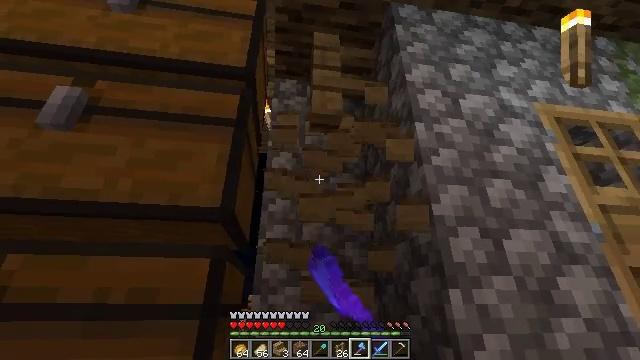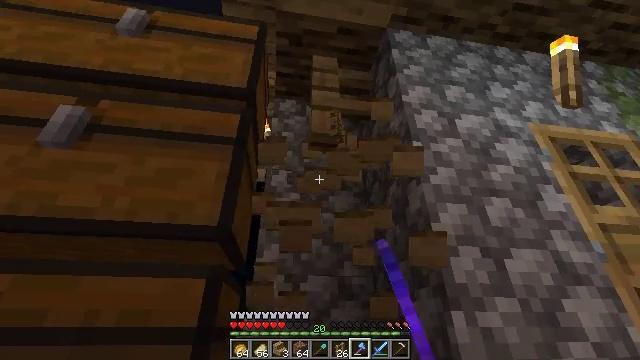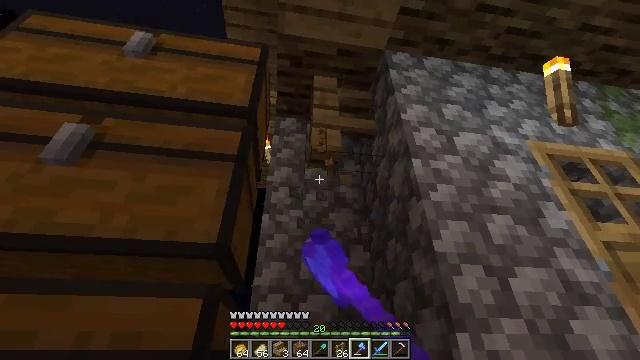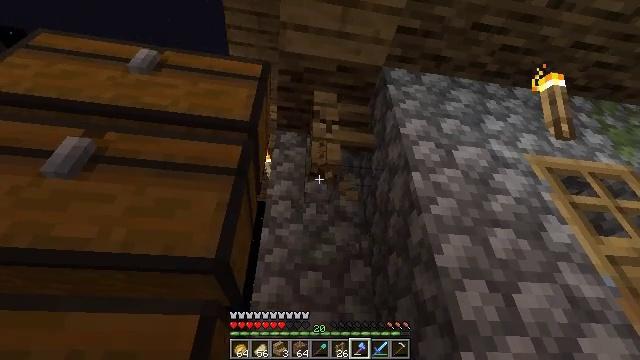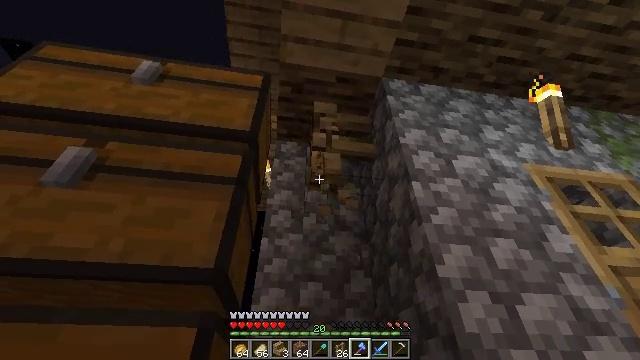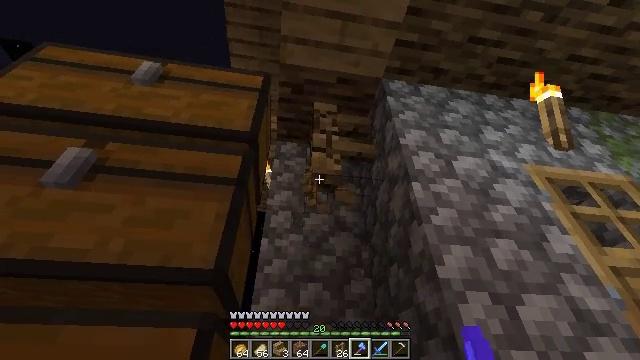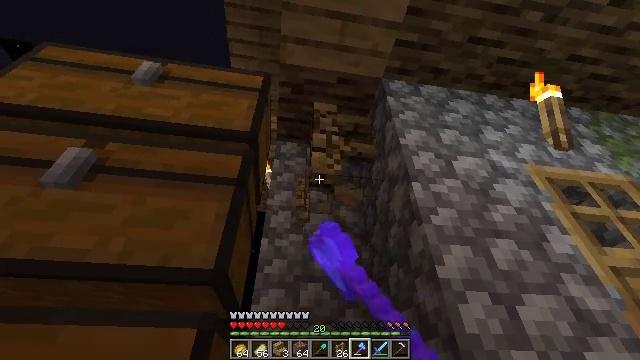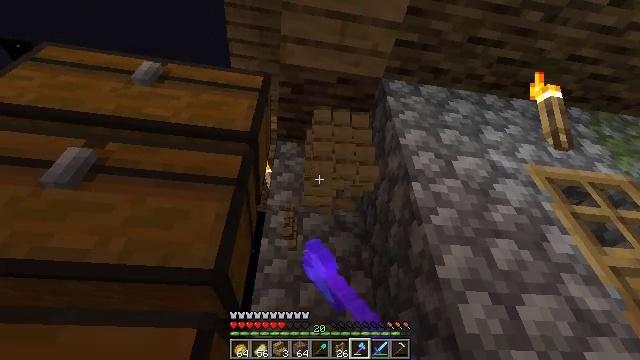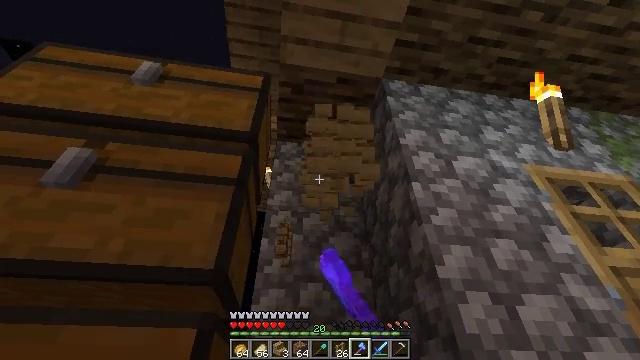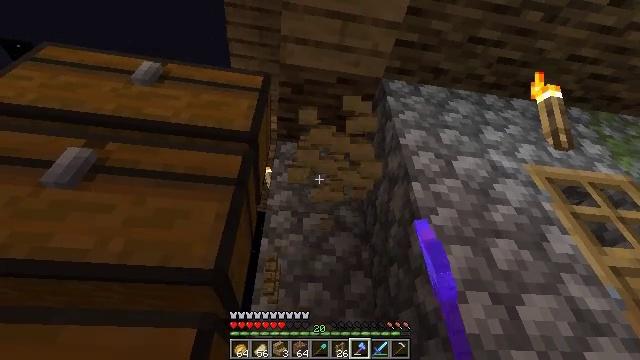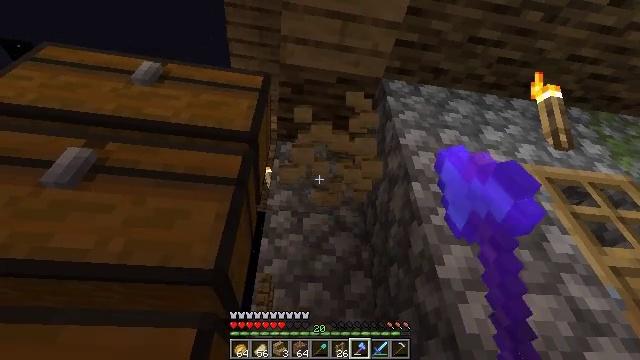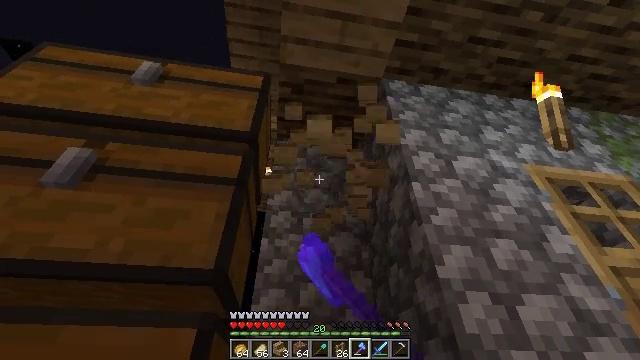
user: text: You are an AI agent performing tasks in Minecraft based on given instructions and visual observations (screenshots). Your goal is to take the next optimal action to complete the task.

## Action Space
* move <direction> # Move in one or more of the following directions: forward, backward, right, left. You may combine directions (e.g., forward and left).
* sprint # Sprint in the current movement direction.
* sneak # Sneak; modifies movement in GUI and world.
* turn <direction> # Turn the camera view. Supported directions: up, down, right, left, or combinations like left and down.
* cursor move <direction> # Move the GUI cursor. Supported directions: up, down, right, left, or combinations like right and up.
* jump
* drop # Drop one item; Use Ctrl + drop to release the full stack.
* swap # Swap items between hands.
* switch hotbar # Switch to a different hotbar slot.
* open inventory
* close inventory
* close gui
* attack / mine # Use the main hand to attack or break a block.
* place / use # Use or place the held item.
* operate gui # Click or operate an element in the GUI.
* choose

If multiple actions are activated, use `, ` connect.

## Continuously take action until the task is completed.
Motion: motion action
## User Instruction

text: Left-click to destroy the oak fence.
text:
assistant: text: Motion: turn up, attack / mine
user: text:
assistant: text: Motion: turn up, attack / mine
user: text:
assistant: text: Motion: turn up, attack / mine
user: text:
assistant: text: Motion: turn up, attack / mine
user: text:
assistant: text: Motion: attack / mine
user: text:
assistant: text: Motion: attack / mine
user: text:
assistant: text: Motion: attack / mine
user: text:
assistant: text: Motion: attack / mine
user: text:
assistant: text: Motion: attack / mine
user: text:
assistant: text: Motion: attack / mine
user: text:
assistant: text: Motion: attack / mine
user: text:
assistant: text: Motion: attack / mine